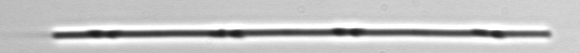
Label: Leptocylindrus